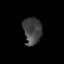
Tissue: lung
Cell type: T cells
Senescence score: 0.2161
Nuclear area (px): 482
Mean DAPI intensity: 65.855